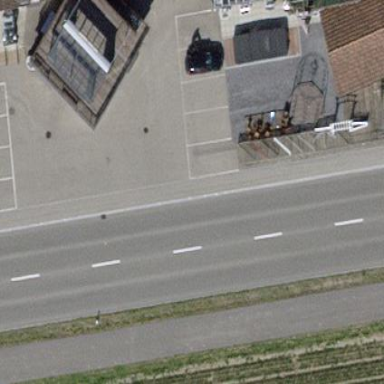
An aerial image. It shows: Parking area with surface.